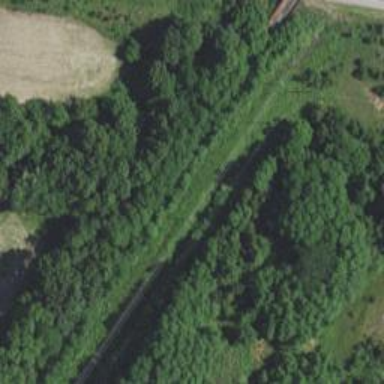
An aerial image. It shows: Abandoned railway.